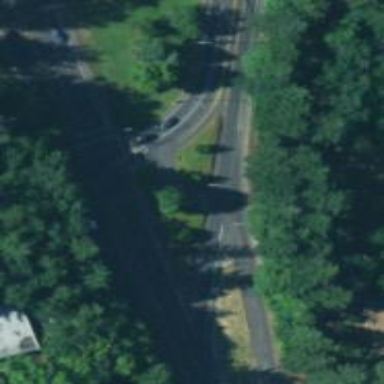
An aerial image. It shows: Primary link road with asphalt surface.